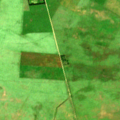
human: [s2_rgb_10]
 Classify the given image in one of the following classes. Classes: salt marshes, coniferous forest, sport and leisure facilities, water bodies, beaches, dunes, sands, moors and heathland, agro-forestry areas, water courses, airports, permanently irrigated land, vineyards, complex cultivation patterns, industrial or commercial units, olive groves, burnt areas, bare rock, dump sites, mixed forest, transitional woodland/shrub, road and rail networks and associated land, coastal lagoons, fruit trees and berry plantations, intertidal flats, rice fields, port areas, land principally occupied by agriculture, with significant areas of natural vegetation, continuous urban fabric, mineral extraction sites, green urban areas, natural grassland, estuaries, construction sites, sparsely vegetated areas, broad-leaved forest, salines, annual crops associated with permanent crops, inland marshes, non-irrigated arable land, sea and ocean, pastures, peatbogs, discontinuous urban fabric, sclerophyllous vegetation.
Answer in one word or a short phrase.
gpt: non-irrigated arable land, complex cultivation patterns